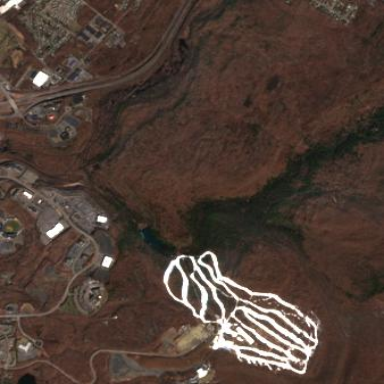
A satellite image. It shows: Winter sports area located in woodland setting.